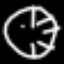
Label: clock